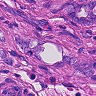
Metastatic tissue present: yes